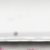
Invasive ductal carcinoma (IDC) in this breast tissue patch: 0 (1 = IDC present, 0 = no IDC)